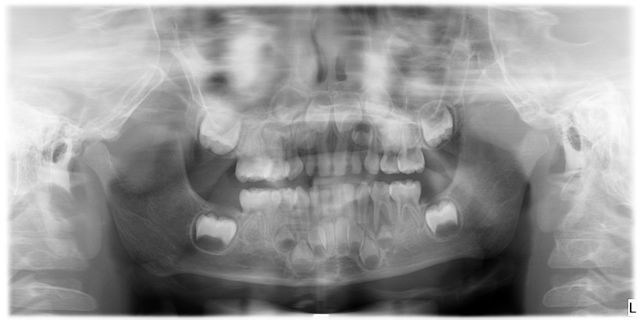
adult